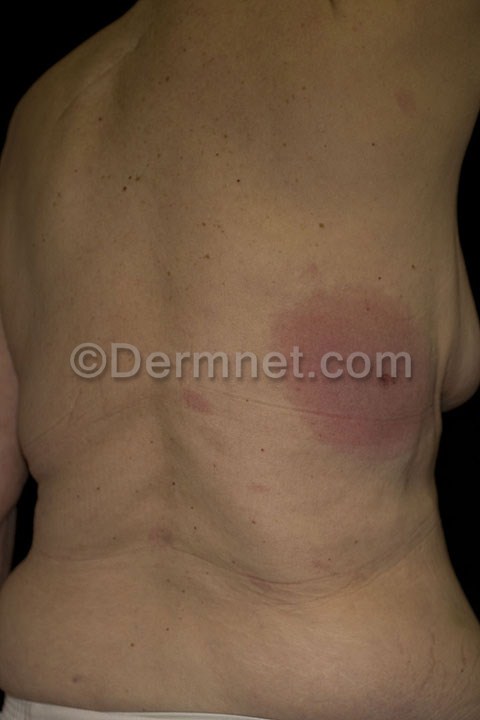
Disease: Scabies Lyme Disease and other Infestations and Bites